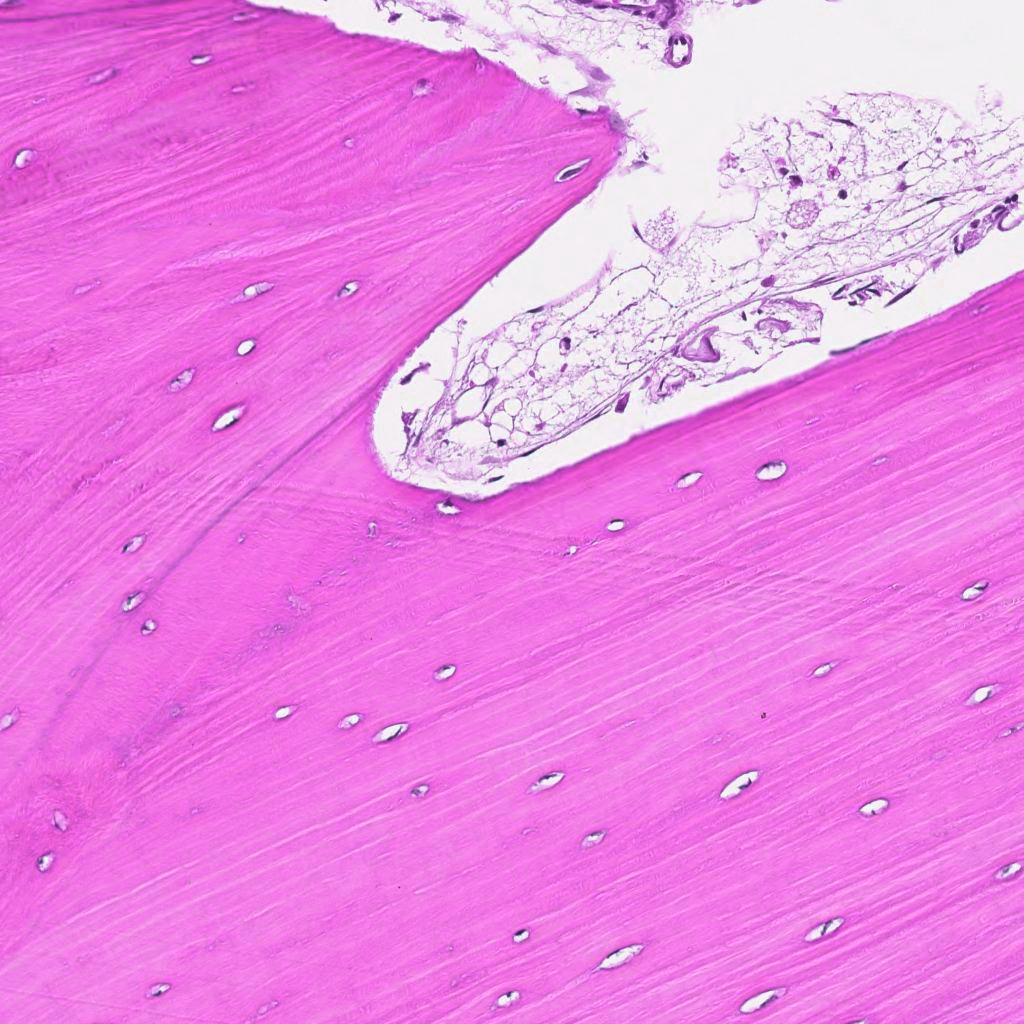
Label: Non-Tumor